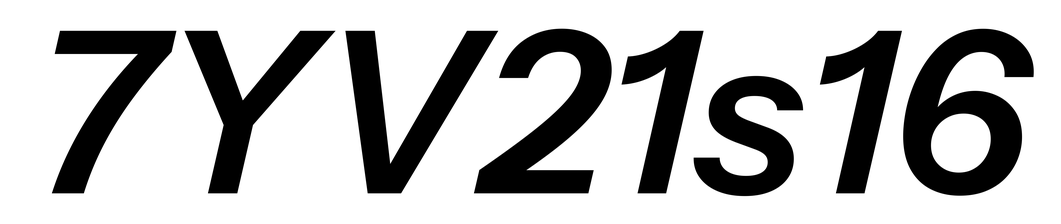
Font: InstrumentSans-Italic_SemiBold_Italic